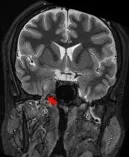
Preoperative and postoperative imaging features of the patient. Coronal.
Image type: radiology (mri)